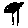
Label: tree